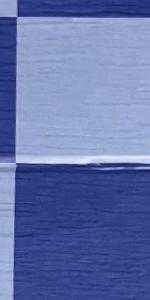
Label: Empty